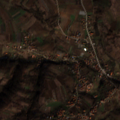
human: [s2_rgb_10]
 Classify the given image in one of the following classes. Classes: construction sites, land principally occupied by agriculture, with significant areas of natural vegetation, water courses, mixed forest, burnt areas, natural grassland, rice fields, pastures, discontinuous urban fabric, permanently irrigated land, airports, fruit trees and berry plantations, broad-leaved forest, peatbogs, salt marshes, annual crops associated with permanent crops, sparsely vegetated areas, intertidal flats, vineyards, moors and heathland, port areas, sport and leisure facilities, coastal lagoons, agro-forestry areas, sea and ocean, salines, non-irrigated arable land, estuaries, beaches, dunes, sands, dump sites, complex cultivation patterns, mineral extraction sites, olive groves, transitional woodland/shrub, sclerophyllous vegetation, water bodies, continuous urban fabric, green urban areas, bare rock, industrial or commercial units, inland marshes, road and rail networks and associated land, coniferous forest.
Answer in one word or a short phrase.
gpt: discontinuous urban fabric, non-irrigated arable land, complex cultivation patterns, land principally occupied by agriculture, with significant areas of natural vegetation, broad-leaved forest